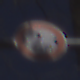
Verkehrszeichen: TatsaechlicheBreite2
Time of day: Midday
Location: Outdoor (Nature)
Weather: Clear
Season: NotSpecified
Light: Natural